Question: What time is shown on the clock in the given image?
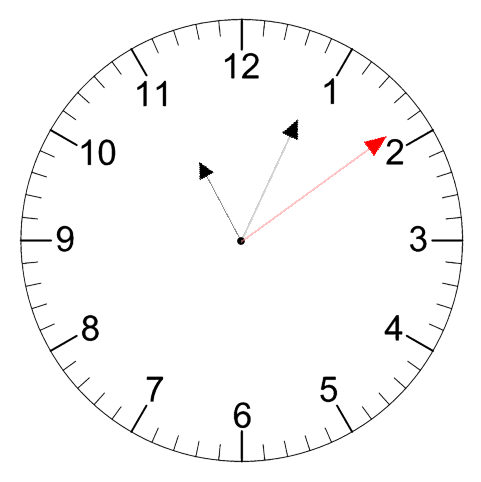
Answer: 11:04:09